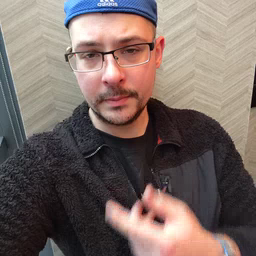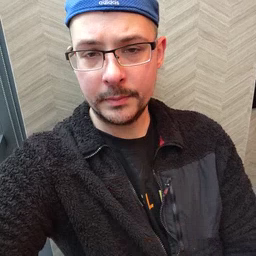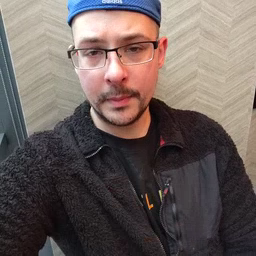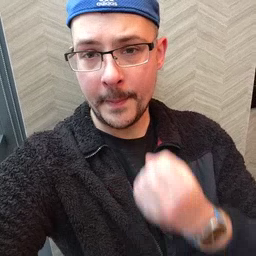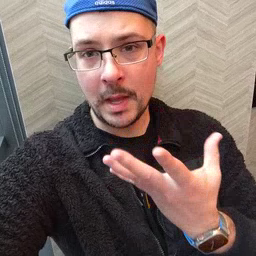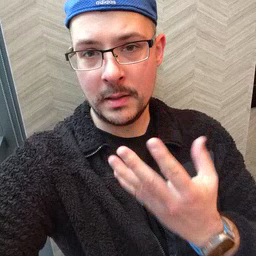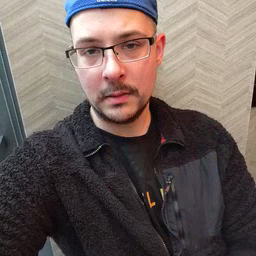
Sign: many